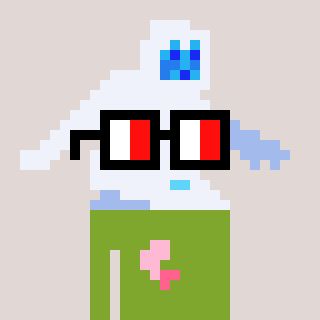
a pixel art character with square glasses with black frames and red eyes, a yeti-shaped head and a slimegreen-colored body on a warm background